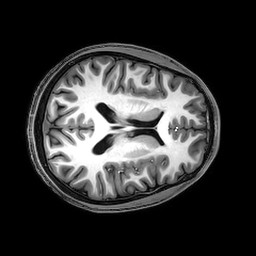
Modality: T1w
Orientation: axial
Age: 25
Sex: male
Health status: healthy
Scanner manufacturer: philips
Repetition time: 0.008262 s
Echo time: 0.00381 s